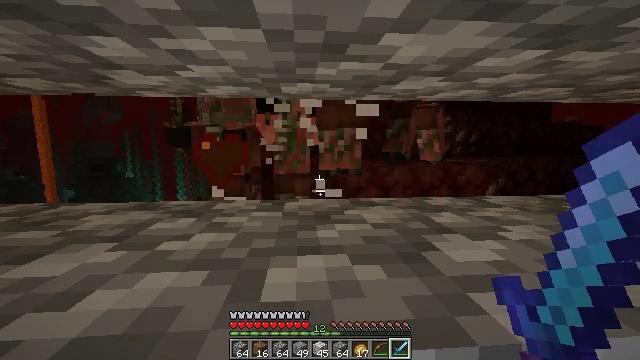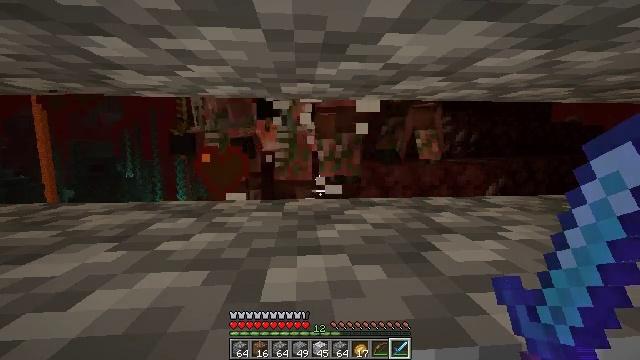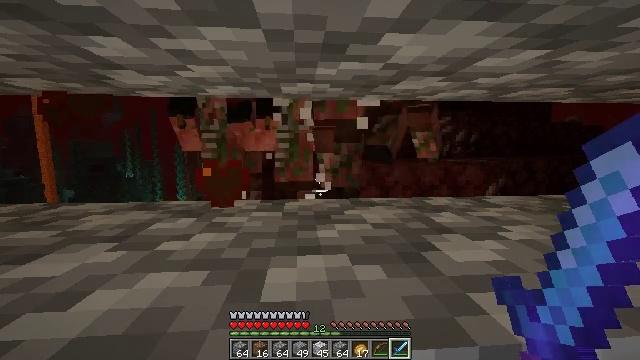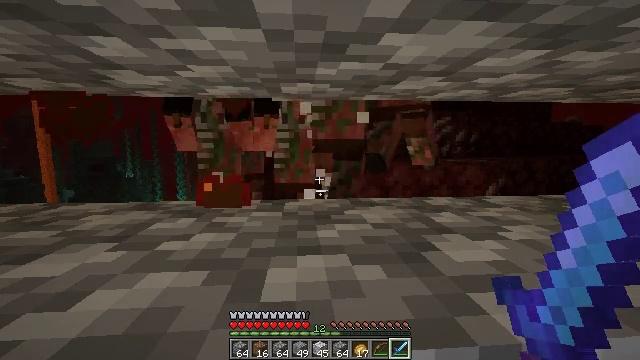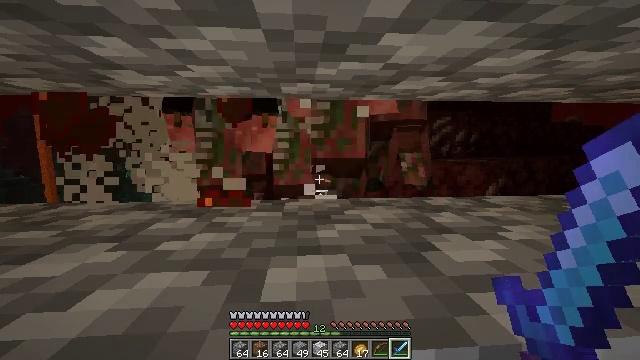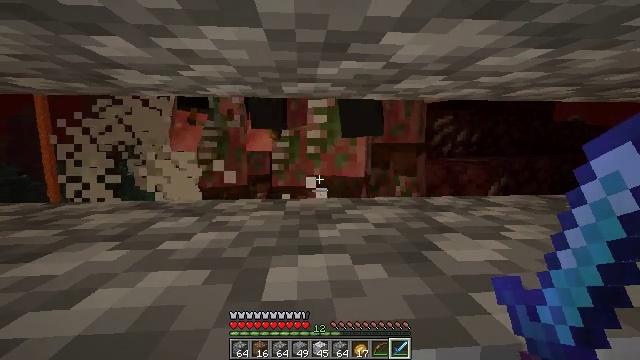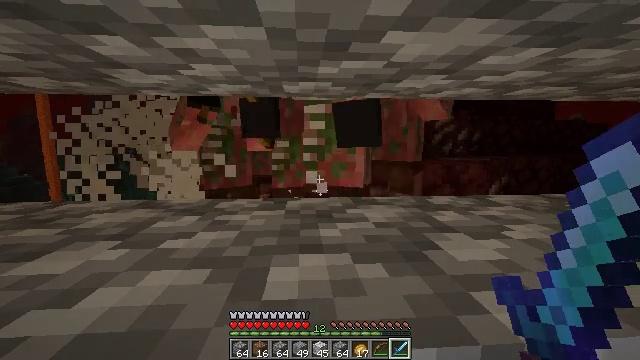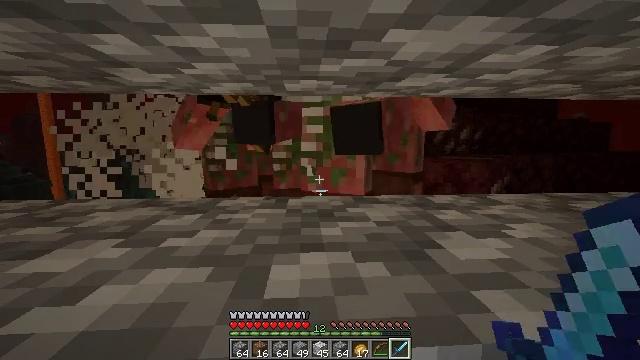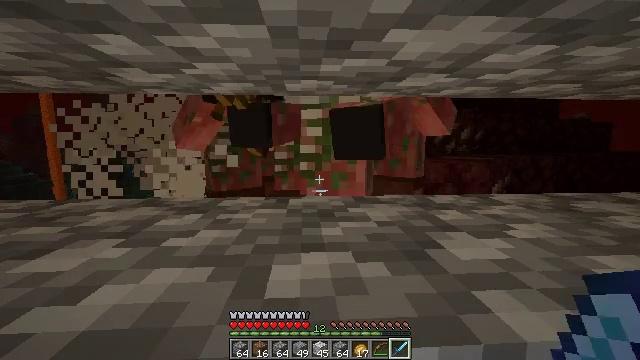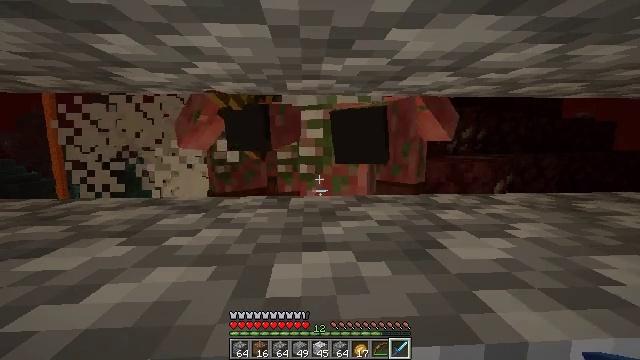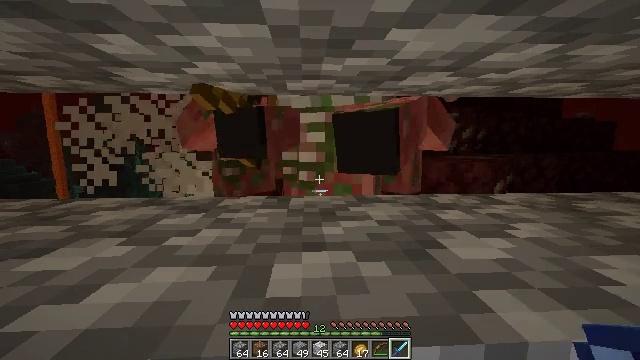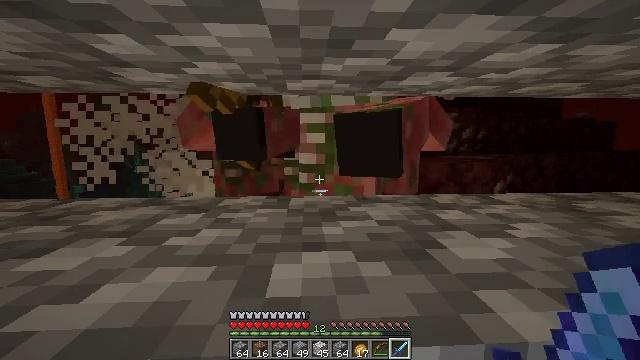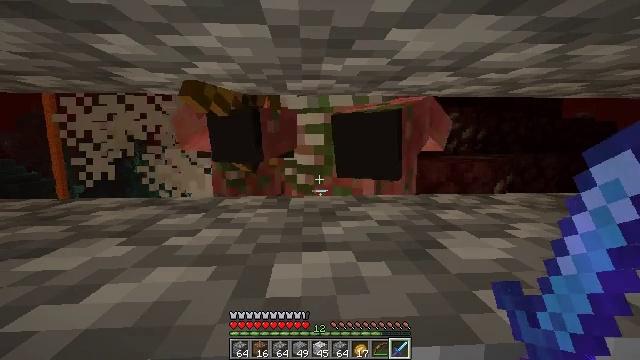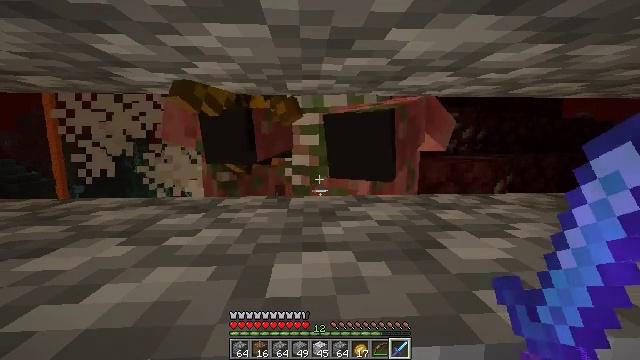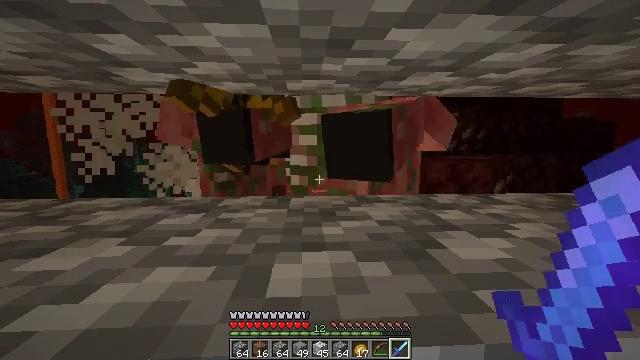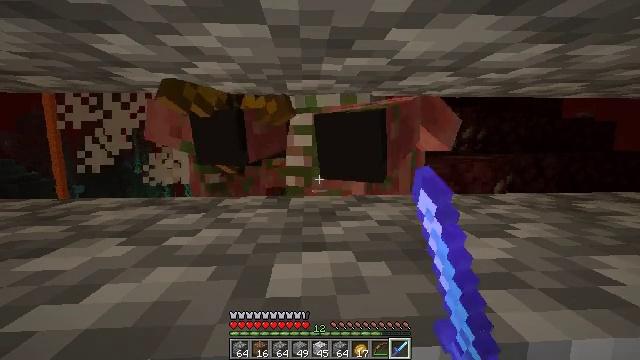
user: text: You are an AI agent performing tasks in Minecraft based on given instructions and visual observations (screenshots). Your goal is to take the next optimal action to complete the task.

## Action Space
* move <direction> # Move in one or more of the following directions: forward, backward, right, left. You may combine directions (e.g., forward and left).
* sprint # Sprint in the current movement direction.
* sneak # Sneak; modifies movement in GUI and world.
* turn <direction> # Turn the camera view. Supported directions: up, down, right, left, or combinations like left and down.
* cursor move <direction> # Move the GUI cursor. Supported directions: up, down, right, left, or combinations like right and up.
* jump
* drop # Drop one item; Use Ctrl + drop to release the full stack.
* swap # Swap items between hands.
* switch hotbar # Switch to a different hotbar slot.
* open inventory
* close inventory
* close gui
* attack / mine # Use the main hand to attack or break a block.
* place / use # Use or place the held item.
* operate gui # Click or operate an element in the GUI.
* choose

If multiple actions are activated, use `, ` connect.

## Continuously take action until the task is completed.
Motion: motion action
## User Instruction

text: Face a hostile mob.
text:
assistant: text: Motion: no_op
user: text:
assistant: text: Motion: no_op
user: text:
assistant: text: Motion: no_op
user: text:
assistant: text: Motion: no_op
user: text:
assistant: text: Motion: no_op
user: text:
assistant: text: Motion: no_op
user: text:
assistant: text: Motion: no_op
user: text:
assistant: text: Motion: no_op
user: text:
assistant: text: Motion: no_op
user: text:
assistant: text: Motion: no_op
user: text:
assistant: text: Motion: no_op
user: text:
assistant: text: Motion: no_op
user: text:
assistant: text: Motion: no_op
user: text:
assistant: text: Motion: attack / mine
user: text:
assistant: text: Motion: attack / mine
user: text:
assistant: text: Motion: attack / mine
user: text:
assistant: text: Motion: attack / mine
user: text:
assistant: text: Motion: no_op
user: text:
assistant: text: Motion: no_op
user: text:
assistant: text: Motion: no_op
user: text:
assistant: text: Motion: no_op
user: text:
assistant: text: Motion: no_op
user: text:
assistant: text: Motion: no_op
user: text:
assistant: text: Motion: no_op
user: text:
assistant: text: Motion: no_op
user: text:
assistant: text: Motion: no_op
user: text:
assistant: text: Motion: no_op
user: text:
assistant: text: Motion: no_op
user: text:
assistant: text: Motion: no_op
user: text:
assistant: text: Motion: no_op